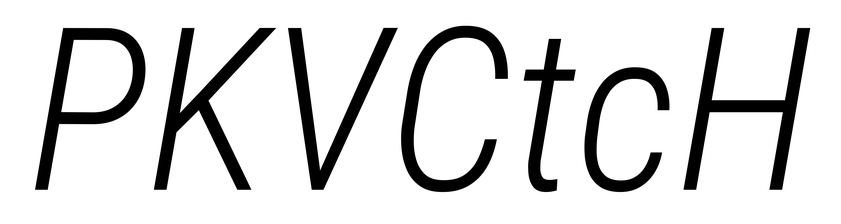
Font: Roboto-Italic_Condensed_Light_Italic